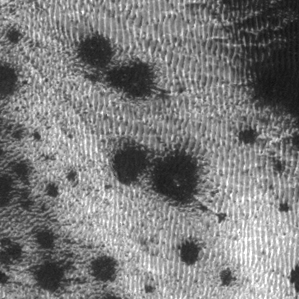
Label: frost